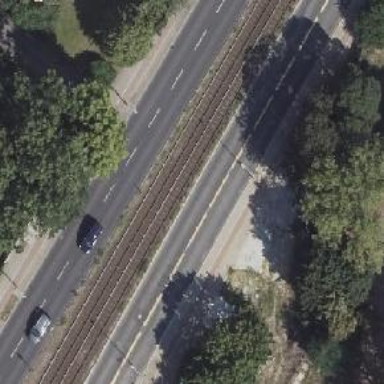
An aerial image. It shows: Secondary road with asphalt surface. There is cycle track on the right side of the road.